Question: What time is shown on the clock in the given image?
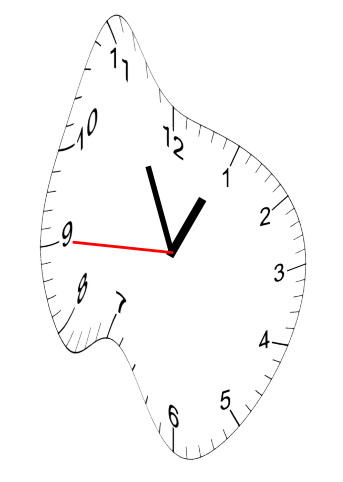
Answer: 12:55:45